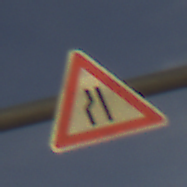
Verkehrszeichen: EinseitigVerengteFahrbahnLinks
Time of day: SunriseSunset
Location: Outdoor (Nature)
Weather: PartlyCloudy
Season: Summer
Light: Natural